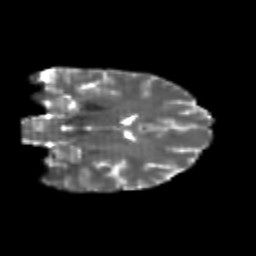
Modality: T2w
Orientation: coronal
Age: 22
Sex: female
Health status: healthy
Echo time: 0.074 s